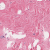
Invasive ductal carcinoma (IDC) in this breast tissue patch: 0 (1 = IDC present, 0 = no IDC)